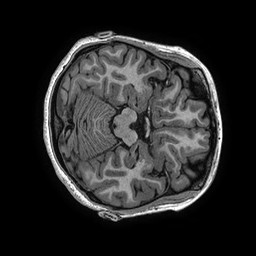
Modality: T1w
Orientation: axial
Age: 23
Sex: female
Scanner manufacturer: ge
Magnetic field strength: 3 T
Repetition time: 0.006952 s
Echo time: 0.00292 s